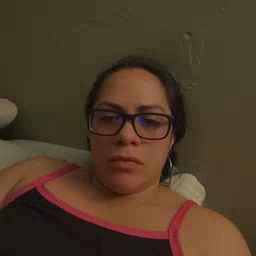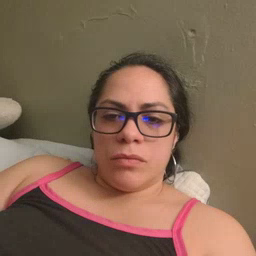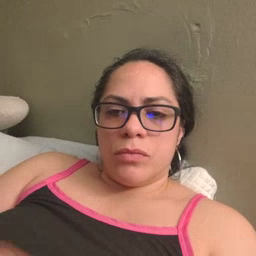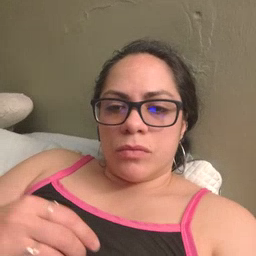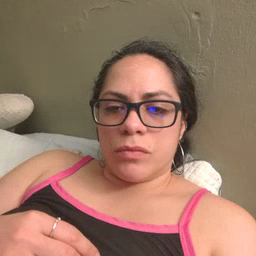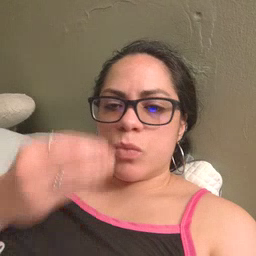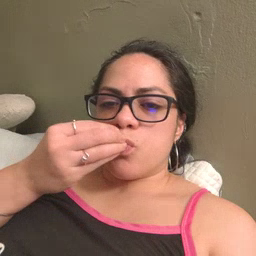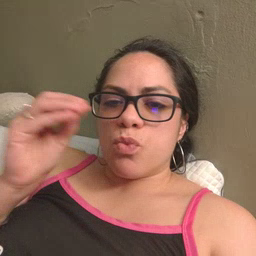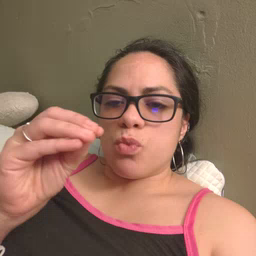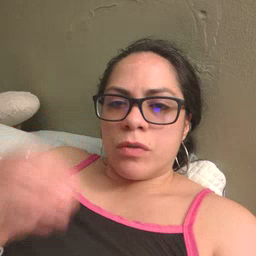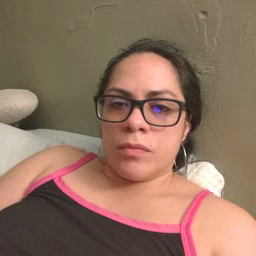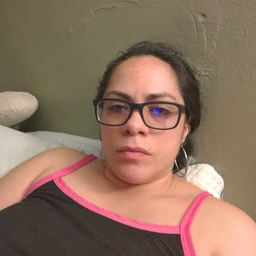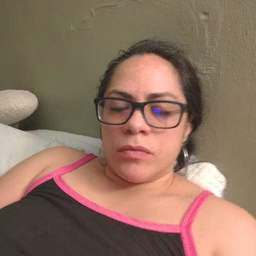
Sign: kiss